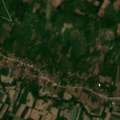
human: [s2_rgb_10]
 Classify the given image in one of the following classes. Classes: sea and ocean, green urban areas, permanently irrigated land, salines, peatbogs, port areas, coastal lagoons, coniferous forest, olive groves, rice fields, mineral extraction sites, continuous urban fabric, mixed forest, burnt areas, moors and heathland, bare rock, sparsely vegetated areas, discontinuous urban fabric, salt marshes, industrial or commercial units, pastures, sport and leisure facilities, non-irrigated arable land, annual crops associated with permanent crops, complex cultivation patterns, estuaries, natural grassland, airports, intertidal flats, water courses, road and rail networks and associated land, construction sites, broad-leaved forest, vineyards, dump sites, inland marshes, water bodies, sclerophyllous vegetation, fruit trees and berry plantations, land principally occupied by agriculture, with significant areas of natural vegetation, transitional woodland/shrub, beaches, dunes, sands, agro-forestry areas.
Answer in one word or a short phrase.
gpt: discontinuous urban fabric, complex cultivation patterns, land principally occupied by agriculture, with significant areas of natural vegetation